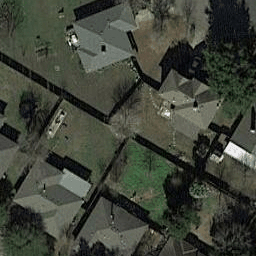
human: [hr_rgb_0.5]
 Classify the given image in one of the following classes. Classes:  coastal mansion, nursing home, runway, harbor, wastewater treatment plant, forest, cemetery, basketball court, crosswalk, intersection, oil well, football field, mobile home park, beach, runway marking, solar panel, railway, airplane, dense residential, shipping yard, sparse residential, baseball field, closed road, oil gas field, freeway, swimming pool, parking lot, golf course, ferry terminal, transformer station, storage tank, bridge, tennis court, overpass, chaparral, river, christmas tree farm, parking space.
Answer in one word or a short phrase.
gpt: dense residential